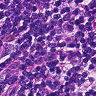
Metastatic tissue present: no